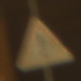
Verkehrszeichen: Gefahrenstelle
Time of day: Night
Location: Outdoor (Urban)
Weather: Clear
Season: NotSpecified
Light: Artificial